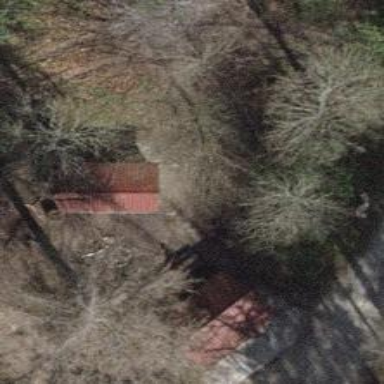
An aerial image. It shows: Wilderness hut building.